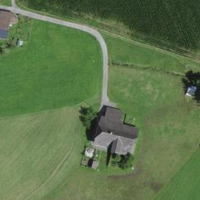
EUNIS habitat code: 24
Species observed at this site:
Trifolium repens